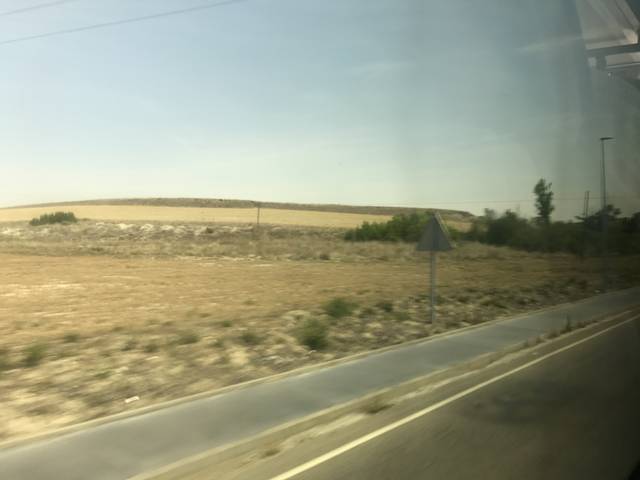
Region: Spain
Coordinates: 42.016, -4.515